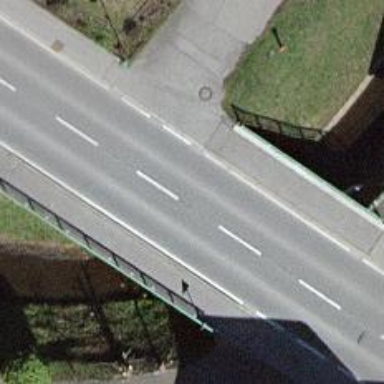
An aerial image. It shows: Secondary road with asphalt surface passing over bridge.